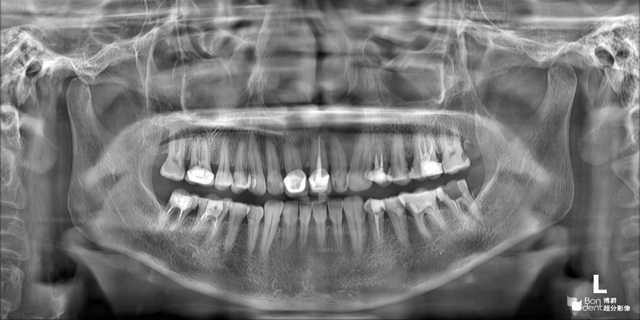
adult